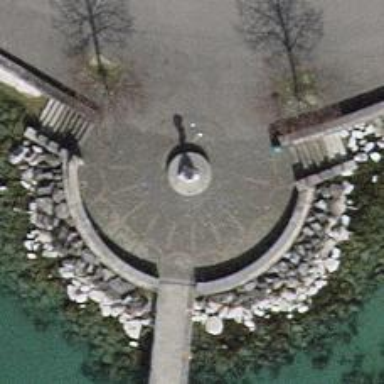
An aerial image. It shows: Statue is featured in the image.